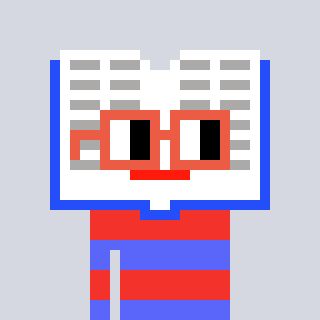
a pixel art character with square orange glasses, a dictionary-shaped head and a purple-colored body on a cool background